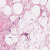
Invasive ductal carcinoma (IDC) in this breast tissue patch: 0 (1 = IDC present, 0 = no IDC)